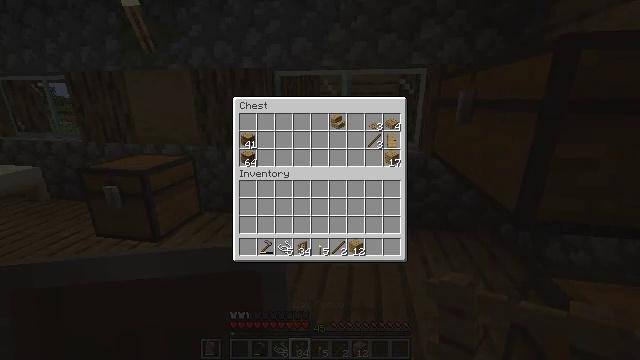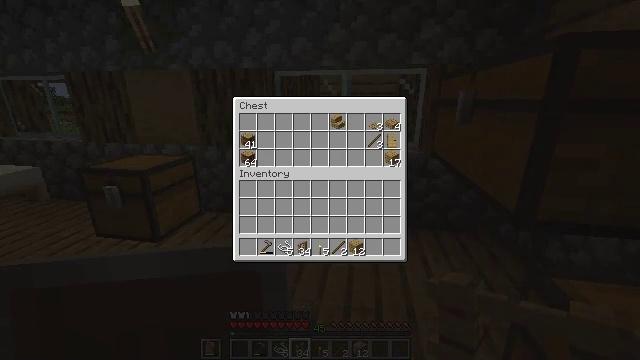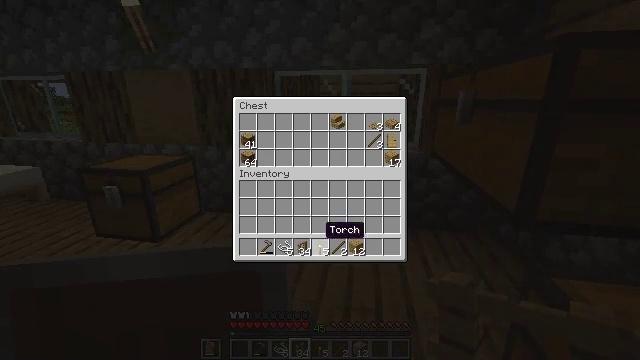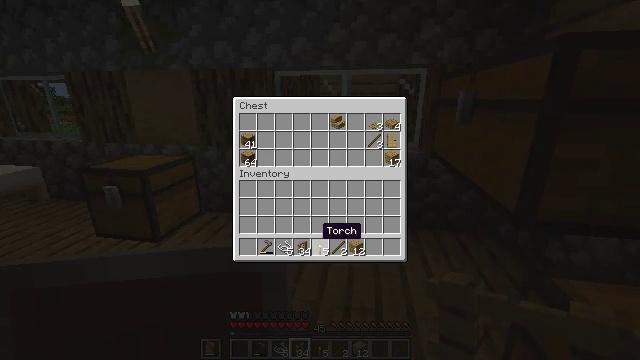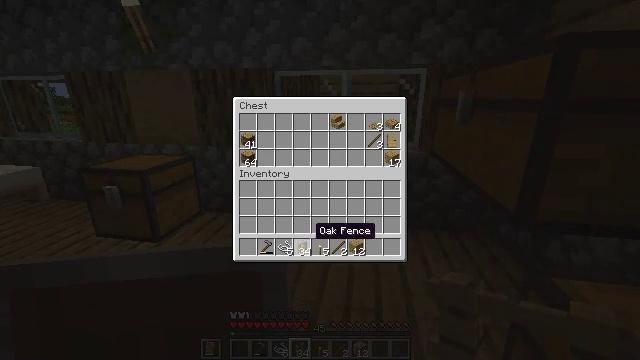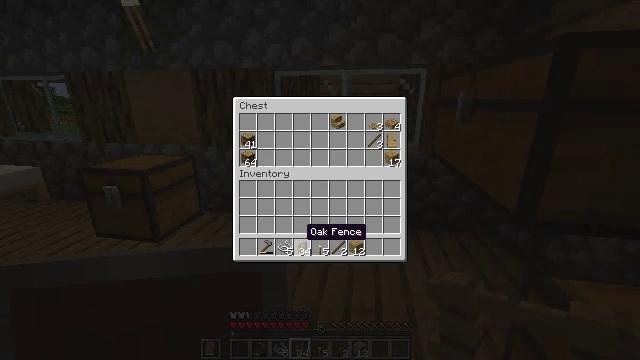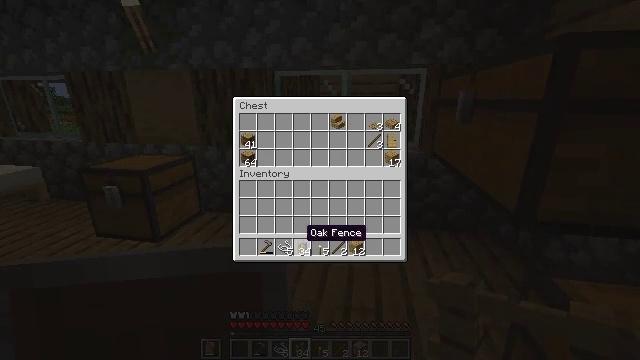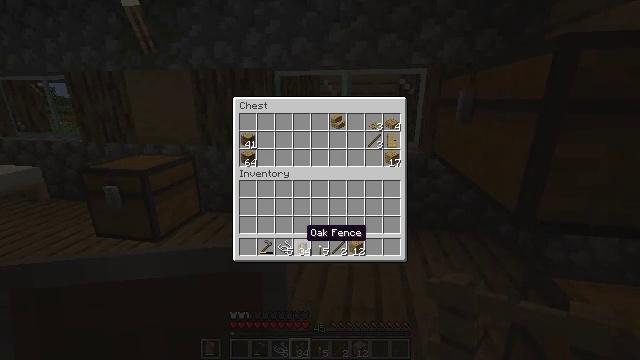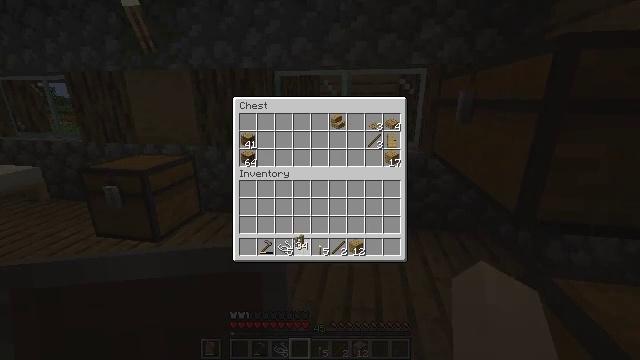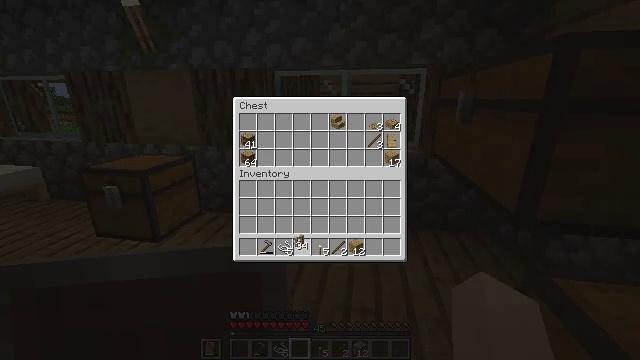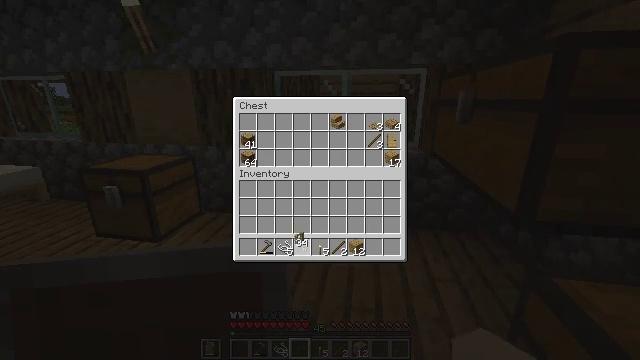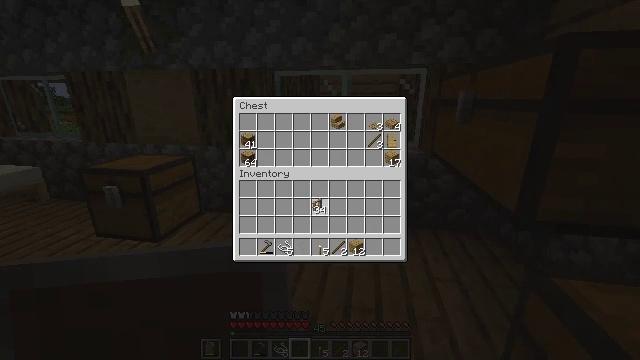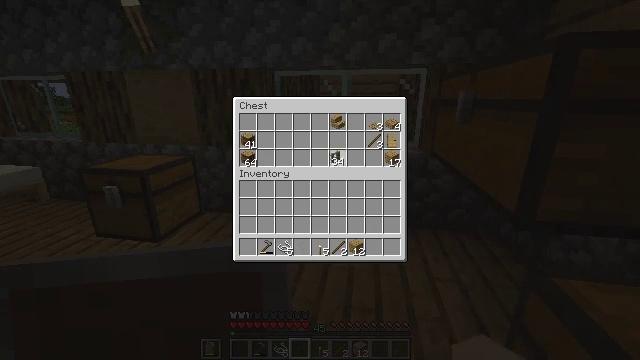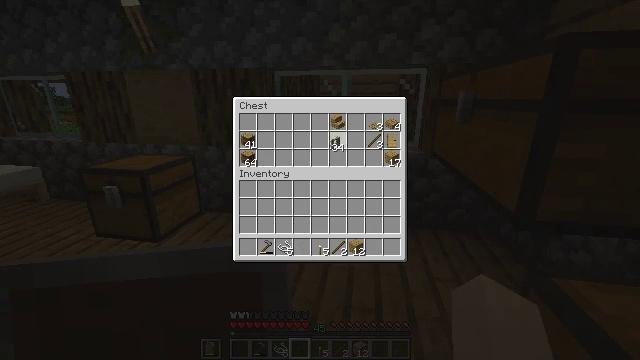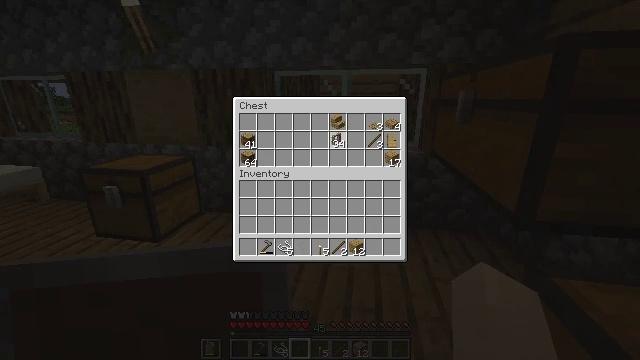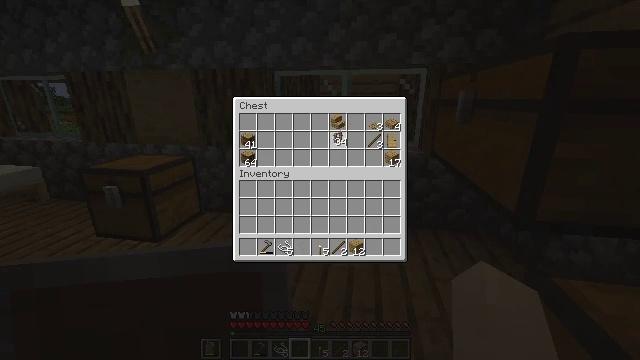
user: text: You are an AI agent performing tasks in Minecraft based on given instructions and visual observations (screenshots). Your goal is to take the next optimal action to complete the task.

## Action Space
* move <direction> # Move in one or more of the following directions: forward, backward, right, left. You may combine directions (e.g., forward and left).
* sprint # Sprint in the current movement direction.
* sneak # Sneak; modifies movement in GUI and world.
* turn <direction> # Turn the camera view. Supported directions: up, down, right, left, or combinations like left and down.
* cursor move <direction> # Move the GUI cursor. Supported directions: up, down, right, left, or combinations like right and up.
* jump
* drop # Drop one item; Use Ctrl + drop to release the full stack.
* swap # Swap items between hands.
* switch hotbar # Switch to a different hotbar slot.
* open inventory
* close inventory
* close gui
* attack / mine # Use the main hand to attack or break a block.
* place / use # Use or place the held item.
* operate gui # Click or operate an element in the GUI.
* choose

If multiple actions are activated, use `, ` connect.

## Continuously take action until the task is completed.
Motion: motion action
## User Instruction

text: Gather a pumpkin block.
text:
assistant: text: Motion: cursor move left
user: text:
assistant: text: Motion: no_op
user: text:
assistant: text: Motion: no_op
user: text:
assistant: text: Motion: no_op
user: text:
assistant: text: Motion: cursor move left
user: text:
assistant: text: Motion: no_op
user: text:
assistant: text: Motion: no_op
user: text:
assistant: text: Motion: operate gui
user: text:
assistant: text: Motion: operate gui
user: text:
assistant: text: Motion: operate gui
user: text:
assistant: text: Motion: cursor move right and up
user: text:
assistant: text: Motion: cursor move right and up
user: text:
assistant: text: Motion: cursor move up
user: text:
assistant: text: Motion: no_op
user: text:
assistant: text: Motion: no_op
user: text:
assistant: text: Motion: no_op
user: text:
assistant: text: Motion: no_op
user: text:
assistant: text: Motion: cursor move right
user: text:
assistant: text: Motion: no_op
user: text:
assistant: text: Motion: no_op
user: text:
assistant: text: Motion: no_op
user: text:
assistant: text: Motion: no_op
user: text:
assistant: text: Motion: no_op
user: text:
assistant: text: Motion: no_op
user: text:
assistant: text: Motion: no_op
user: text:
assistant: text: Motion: no_op
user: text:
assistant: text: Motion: operate gui
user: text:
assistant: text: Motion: operate gui
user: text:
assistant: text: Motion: operate gui
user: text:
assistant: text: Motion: no_op